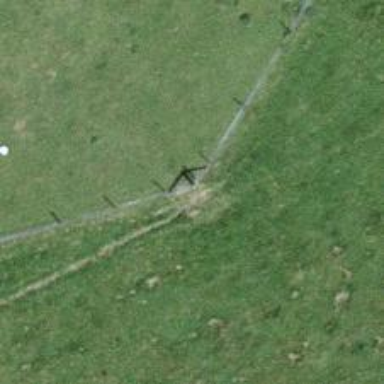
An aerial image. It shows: Wire fence.